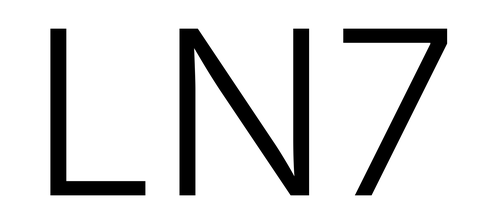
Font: Inter_Light